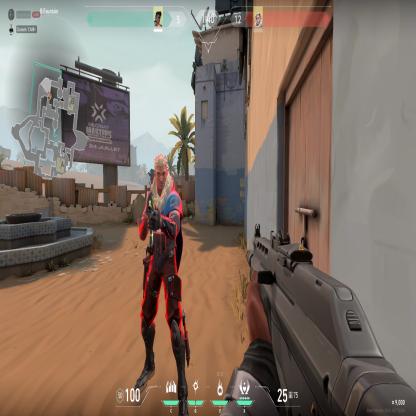
Label: enemy